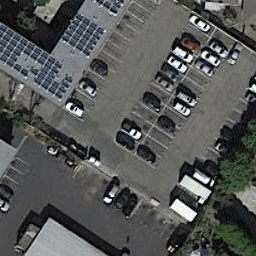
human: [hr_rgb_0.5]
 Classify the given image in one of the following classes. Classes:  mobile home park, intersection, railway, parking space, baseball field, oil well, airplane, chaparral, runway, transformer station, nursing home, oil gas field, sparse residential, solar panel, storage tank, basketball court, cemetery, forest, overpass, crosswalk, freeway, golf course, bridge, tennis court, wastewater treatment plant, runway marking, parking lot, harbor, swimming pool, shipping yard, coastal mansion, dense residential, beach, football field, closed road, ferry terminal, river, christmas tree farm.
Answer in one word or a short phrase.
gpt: parking lot